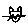
Label: cat